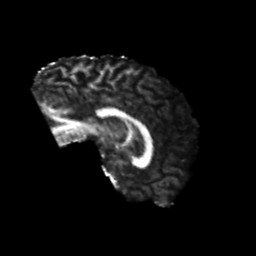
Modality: FA
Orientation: sagittal
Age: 20
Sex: male
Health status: healthy
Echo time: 0.074 s